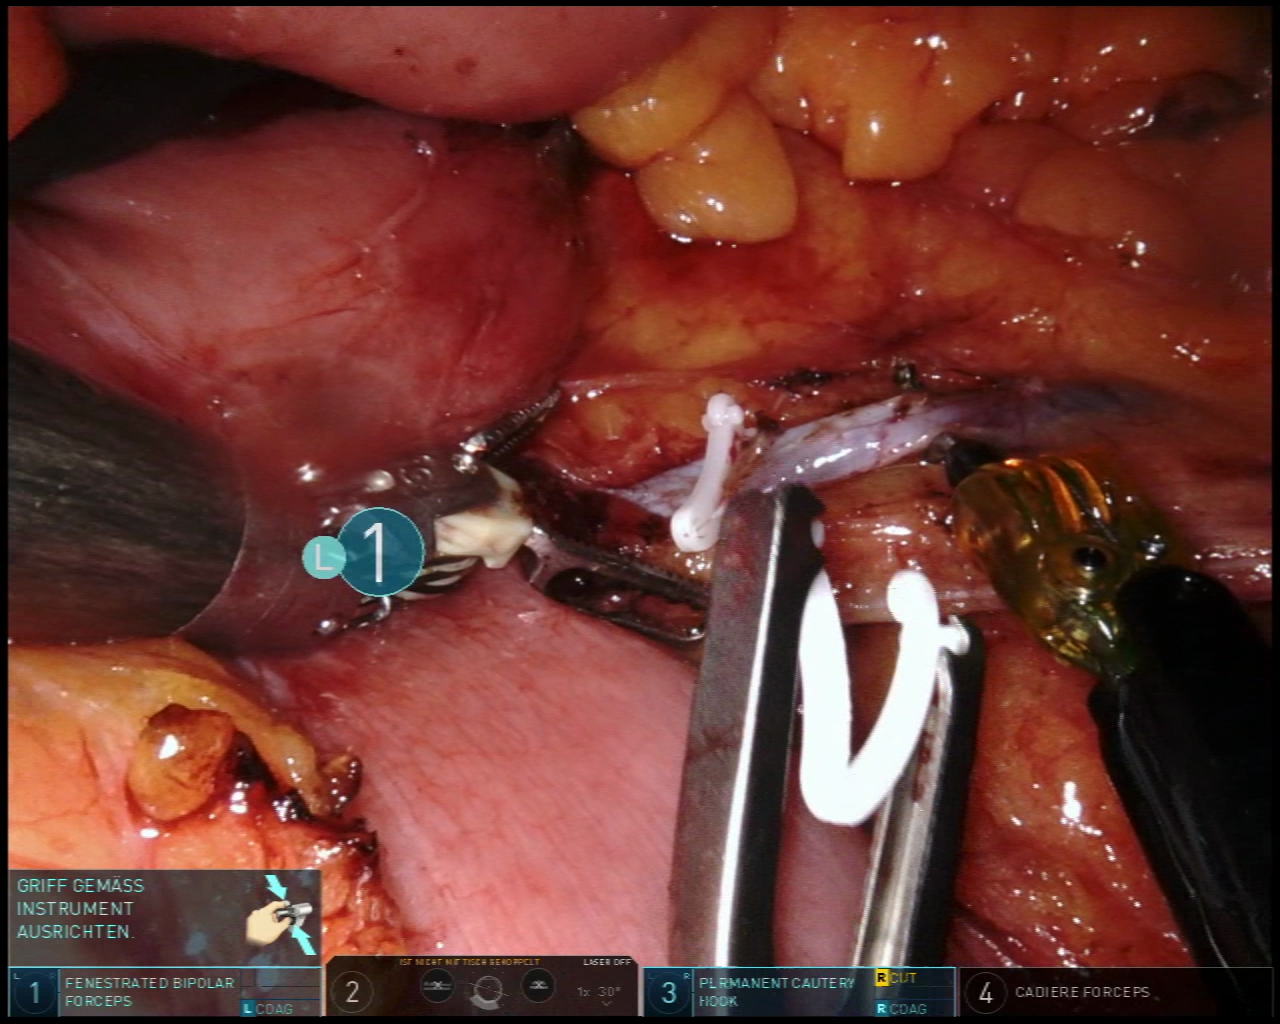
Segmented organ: intestinal_veins
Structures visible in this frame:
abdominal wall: no
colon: yes
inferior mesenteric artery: no
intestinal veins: yes
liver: no
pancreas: no
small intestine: yes
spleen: no
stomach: no
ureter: no
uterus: no
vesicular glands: no